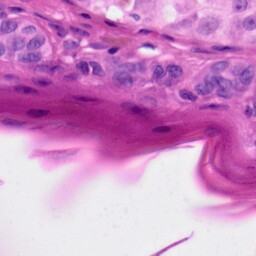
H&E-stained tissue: Skin